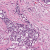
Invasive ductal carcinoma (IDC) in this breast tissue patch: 1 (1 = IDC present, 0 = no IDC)